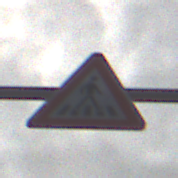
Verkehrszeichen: FussgaengerueberwegLinks
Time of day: Midday
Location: Outdoor (Nature)
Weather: PartlyCloudy
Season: NotSpecified
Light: Natural